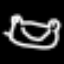
Label: frog